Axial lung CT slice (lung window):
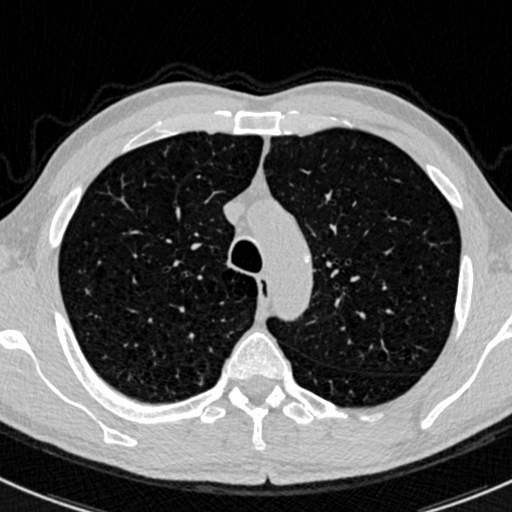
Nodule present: no